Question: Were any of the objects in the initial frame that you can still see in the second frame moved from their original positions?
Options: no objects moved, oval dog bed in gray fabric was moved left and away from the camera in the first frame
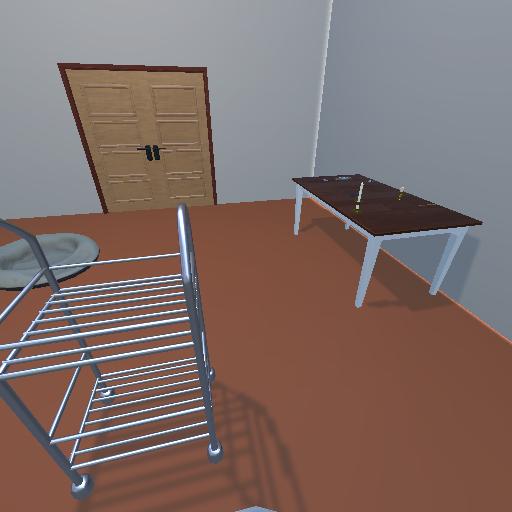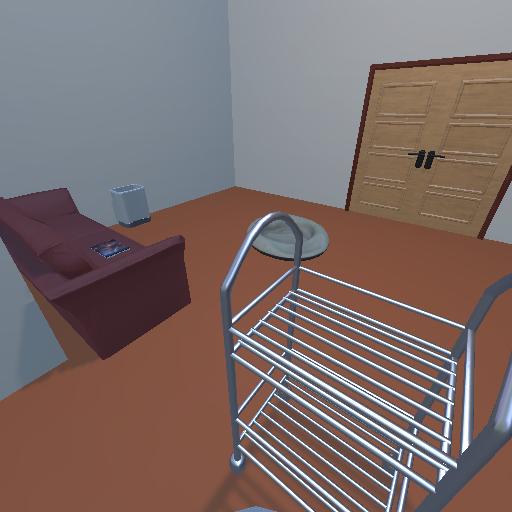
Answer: no objects moved